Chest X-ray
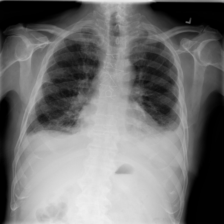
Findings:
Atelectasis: negative
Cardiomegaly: negative
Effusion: negative
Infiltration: negative
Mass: negative
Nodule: negative
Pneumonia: negative
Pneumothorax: negative
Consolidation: negative
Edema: negative
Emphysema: negative
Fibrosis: negative
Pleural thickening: negative
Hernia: negative